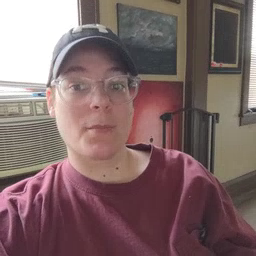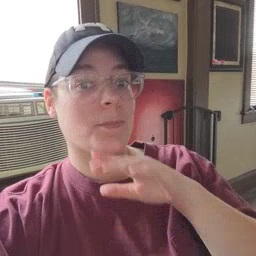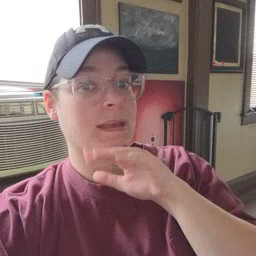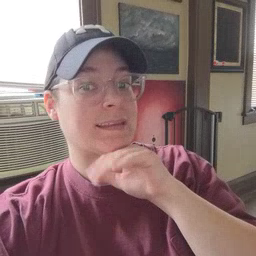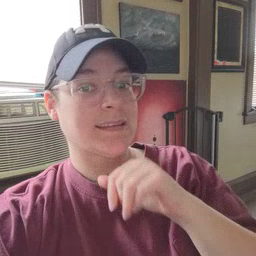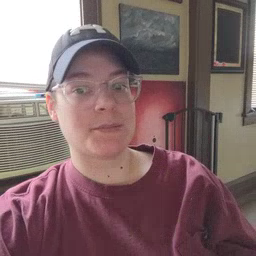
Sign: pig